Question: I've only started using Xcode from this morning, although I have it for a while now. Anyway, for working mostly on C projects I used Netbeans...
To make a long story short, I noticed this morning, right after creating my first project, an OS X C Command Line Application, that when running ('CMD' + 'R') my project, Xcode crashes right after building it. It crashes exactly when it's running the project.
It doesn't give any error message, the program just quits. As I am new to Xcode, I have no idea where to find an error log file, I don't even know if there is one. Although if there is one, I would like very much to know where to find it. Searching on google didn't help me at all to locate this file.
First I thought this issue was addressed only to OS X C Command Line Application project. As a result, I tested with several other project types and I've got the same output.
Anyway, for my project in Product -> Scheme -> Edit Scheme -> Run -> Info tab:

However, my projects run now, , therefore this is not a fix for me.
I have also tried uninstalling and installing back Xcode, but the problem didn't disappear.
I've seen other people complaining about problems related to mine in previous versions of Xcode, but most have found a valid solution for them that I tried as well but with no luck.
I am pretty desperate and the only 'solution' left in my mind is to see if reinstalling the OS will help me, which I would rather not do.
I forgot to mention, I am running the latest version of OS X (10.9.2) on a MacBook Pro Retina 2013 machine. Also, I've got the latest version of Xcode, 5.1 (5B130a).
After creating a new user and doing the steps above I managed to get an error message from Xcode:
'''
Process: Xcode [3307]
Path: /Applications/Xcode.app/Contents/MacOS/Xcode
Identifier: com.apple.dt.Xcode
Version: 5.1 (5084)
Build Info: IDEFrameworks-5084000000000000~21
App Item ID: 497799835
App External ID: 444172641
Code Type: X86-64 (Native)
Parent Process: launchd [3106]
Responsible: Xcode [3307]
User ID: 502
Date/Time: 2014-04-10 19:02:19.685 +0300
OS Version: Mac OS X 10.9.2 (13C64)
Report Version: 11
Anonymous UUID: B87A6F4C-ADAC-0A40-43D5-CB68FB46397E
Sleep/Wake UUID: 87996F32-190A-4A5F-8E94-BE0F0E902624
Crashed Thread: 10 Dispatch queue: DBGLLDBLauncher Serial Queue
Exception Type: EXC_CRASH (SIGABRT)
Exception Codes: 0x0000000000000000, 0x0000000000000000
Application Specific Information:
ProductBuildVersion: 5B130a
Assertion failed: (out_port != 0), function StartDebugserverProcess, file /SourceCache/lldb/lldb-310.2.36/source/Plugins/Process/gdb-remote/GDBRemoteCommunication.cpp, line 720.
Thread 0:: Dispatch queue: com.apple.main-thread
0 libsystem_kernel.dylib 0x00007fff89376a1a mach_msg_trap + 10
1 libsystem_kernel.dylib 0x00007fff89375d18 mach_msg + 64
2 com.apple.CoreFoundation 0x00007fff93f28155 __CFRunLoopServiceMachPort + 181
3 com.apple.CoreFoundation 0x00007fff93f27779 __CFRunLoopRun + 1161
4 com.apple.CoreFoundation 0x00007fff93f270b5 CFRunLoopRunSpecific + 309
5 com.apple.HIToolbox 0x00007fff920a4a0d RunCurrentEventLoopInMode + 226
6 com.apple.HIToolbox 0x00007fff920a47b7 ReceiveNextEventCommon + 479
7 com.apple.HIToolbox 0x00007fff920a45bc _BlockUntilNextEventMatchingListInModeWithFilter + 65
8 com.apple.AppKit 0x00007fff8968c3de _DPSNextEvent + 1434
9 com.apple.AppKit 0x00007fff8968ba2b -[NSApplication nextEventMatchingMask:untilDate:inMode:dequeue:] + 122
10 com.apple.dt.DVTKit 0x000000010b50ae31 -[DVTApplication nextEventMatchingMask:untilDate:inMode:dequeue:] + 84
11 com.apple.AppKit 0x00007fff8967fb2c -[NSApplication run] + 553
12 com.apple.AppKit 0x00007fff8966a913 NSApplicationMain + 940
13 libdyld.dylib 0x00007fff9237c5fd start + 1
Thread 1:
0 libsystem_kernel.dylib 0x00007fff8937ae6a __workq_kernreturn + 10
1 libsystem_pthread.dylib 0x00007fff900bbf08 _pthread_wqthread + 330
2 libsystem_pthread.dylib 0x00007fff900befb9 start_wqthread + 13
Thread 2:: Dispatch queue: com.apple.libdispatch-manager
0 libsystem_kernel.dylib 0x00007fff8937b662 kevent64 + 10
1 libdispatch.dylib 0x00007fff90bd143d _dispatch_mgr_invoke + 239
2 libdispatch.dylib 0x00007fff90bd1152 _dispatch_mgr_thread + 52
Thread 3:: com.apple.NSURLConnectionLoader
0 libsystem_kernel.dylib 0x00007fff89376a1a mach_msg_trap + 10
1 libsystem_kernel.dylib 0x00007fff89375d18 mach_msg + 64
2 com.apple.CoreFoundation 0x00007fff93f28155 __CFRunLoopServiceMachPort + 181
3 com.apple.CoreFoundation 0x00007fff93f27779 __CFRunLoopRun + 1161
4 com.apple.CoreFoundation 0x00007fff93f270b5 CFRunLoopRunSpecific + 309
5 com.apple.Foundation 0x00007fff890cc967 +[NSURLConnection(Loader) _resourceLoadLoop:] + 348
6 com.apple.Foundation 0x00007fff890cc76b __NSThread__main__ + 1318
7 libsystem_pthread.dylib 0x00007fff900ba899 _pthread_body + 138
8 libsystem_pthread.dylib 0x00007fff900ba72a _pthread_start + 137
9 libsystem_pthread.dylib 0x00007fff900befc9 thread_start + 13
Thread 4:
0 libsystem_kernel.dylib 0x00007fff89376a1a mach_msg_trap + 10
1 libsystem_kernel.dylib 0x00007fff89375d18 mach_msg + 64
2 com.apple.CoreFoundation 0x00007fff93f28155 __CFRunLoopServiceMachPort + 181
3 com.apple.CoreFoundation 0x00007fff93f27779 __CFRunLoopRun + 1161
4 com.apple.CoreFoundation 0x00007fff93f270b5 CFRunLoopRunSpecific + 309
5 com.apple.DTDeviceKitBase 0x0000000113d9540e -[DTDKRemoteDeviceDataListener listenerThreadImplementation] + 162
6 com.apple.Foundation 0x00007fff890cc76b __NSThread__main__ + 1318
7 libsystem_pthread.dylib 0x00007fff900ba899 _pthread_body + 138
8 libsystem_pthread.dylib 0x00007fff900ba72a _pthread_start + 137
9 libsystem_pthread.dylib 0x00007fff900befc9 thread_start + 13
Thread 5:: com.apple.CFSocket.private
0 libsystem_kernel.dylib 0x00007fff8937a9aa __select + 10
1 com.apple.CoreFoundation 0x00007fff93f73b83 __CFSocketManager + 867
2 libsystem_pthread.dylib 0x00007fff900ba899 _pthread_body + 138
3 libsystem_pthread.dylib 0x00007fff900ba72a _pthread_start + 137
4 libsystem_pthread.dylib 0x00007fff900befc9 thread_start + 13
Thread 6:
0 libsystem_kernel.dylib 0x00007fff89376a1a mach_msg_trap + 10
1 libsystem_kernel.dylib 0x00007fff89375d18 mach_msg + 64
2 com.apple.CoreFoundation 0x00007fff93f28155 __CFRunLoopServiceMachPort + 181
3 com.apple.CoreFoundation 0x00007fff93f27779 __CFRunLoopRun + 1161
4 com.apple.CoreFoundation 0x00007fff93f270b5 CFRunLoopRunSpecific + 309
5 com.apple.AppKit 0x00007fff8982c16e _NSEventThread + 144
6 libsystem_pthread.dylib 0x00007fff900ba899 _pthread_body + 138
7 libsystem_pthread.dylib 0x00007fff900ba72a _pthread_start + 137
8 libsystem_pthread.dylib 0x00007fff900befc9 thread_start + 13
Thread 7:: DYMobileDeviceManager
0 libsystem_kernel.dylib 0x00007fff89376a1a mach_msg_trap + 10
1 libsystem_kernel.dylib 0x00007fff89375d18 mach_msg + 64
2 com.apple.CoreFoundation 0x00007fff93f28155 __CFRunLoopServiceMachPort + 181
3 com.apple.CoreFoundation 0x00007fff93f27779 __CFRunLoopRun + 1161
4 com.apple.CoreFoundation 0x00007fff93f270b5 CFRunLoopRunSpecific + 309
5 com.apple.Foundation 0x00007fff890ceadc -[NSRunLoop(NSRunLoop) runMode:beforeDate:] + 253
6 com.apple.Foundation 0x00007fff891b74aa -[NSRunLoop(NSRunLoop) run] + 74
7 com.apple.GPUToolsMobileFoundation 0x0000000117506e0d -[DYMobileDeviceManager _deviceNotificationThread:] + 134
8 com.apple.Foundation 0x00007fff890cc76b __NSThread__main__ + 1318
9 libsystem_pthread.dylib 0x00007fff900ba899 _pthread_body + 138
10 libsystem_pthread.dylib 0x00007fff900ba72a _pthread_start + 137
11 libsystem_pthread.dylib 0x00007fff900befc9 thread_start + 13
Thread 8:: CVDisplayLink
0 libsystem_kernel.dylib 0x00007fff8937a716 __psynch_cvwait + 10
1 libsystem_pthread.dylib 0x00007fff900bcc3b _pthread_cond_wait + 727
2 com.apple.CoreVideo 0x00007fff9005fa38 CVDisplayLink::runIOThread() + 656
3 com.apple.CoreVideo 0x00007fff9005f78f startIOThread(void*) + 147
4 libsystem_pthread.dylib 0x00007fff900ba899 _pthread_body + 138
5 libsystem_pthread.dylib 0x00007fff900ba72a _pthread_start + 137
6 libsystem_pthread.dylib 0x00007fff900befc9 thread_start + 13
Thread 9:
0 libsystem_kernel.dylib 0x00007fff8937ae6a __workq_kernreturn + 10
1 libsystem_pthread.dylib 0x00007fff900bbf08 _pthread_wqthread + 330
2 libsystem_pthread.dylib 0x00007fff900befb9 start_wqthread + 13
Thread 10 Crashed:: Dispatch queue: DBGLLDBLauncher Serial Queue
0 libsystem_kernel.dylib 0x00007fff8937a866 __pthread_kill + 10
1 libsystem_pthread.dylib 0x00007fff900bb35c pthread_kill + 92
2 libsystem_c.dylib 0x00007fff915d6b1a abort + 125
3 libsystem_c.dylib 0x00007fff915a09bf __assert_rtn + 321
4 com.apple.LLDB.framework 0x0000000119b1c4d2 GDBRemoteCommunication::StartDebugserverProcess(char const*, unsigned short, lldb_private::ProcessLaunchInfo&, unsigned short&) + 1738
5 com.apple.LLDB.framework 0x0000000119b232ba ProcessGDBRemote::LaunchAndConnectToDebugserver(lldb_private::ProcessInfo const&) + 216
6 com.apple.LLDB.framework 0x0000000119b23824 ProcessGDBRemote::DoAttachToProcessWithID(unsigned long long, lldb_private::ProcessAttachInfo const&) + 126
7 com.apple.LLDB.framework 0x0000000119bac94b lldb_private::Process::Attach(lldb_private::ProcessAttachInfo&) + 1541
8 com.apple.LLDB.framework 0x0000000119bf4940 PlatformDarwin::Attach(lldb_private::ProcessAttachInfo&, lldb_private::Debugger&, lldb_private::Target*, lldb_private::Listener&, lldb_private::Error&) + 456
9 com.apple.LLDB.framework 0x0000000119ba2ec7 lldb_private::Platform::DebugProcess(lldb_private::ProcessLaunchInfo&, lldb_private::Debugger&, lldb_private::Target*, lldb_private::Listener&, lldb_private::Error&) + 213
10 com.apple.LLDB.framework 0x0000000119bf4724 PlatformDarwin::DebugProcess(lldb_private::ProcessLaunchInfo&, lldb_private::Debugger&, lldb_private::Target*, lldb_private::Listener&, lldb_private::Error&) + 50
11 com.apple.LLDB.framework 0x0000000119bc5869 lldb_private::Target::Launch(lldb_private::Listener&, lldb_private::ProcessLaunchInfo&) + 483
12 com.apple.LLDB.framework 0x00000001188febb4 lldb::SBTarget::Launch(lldb::SBLaunchInfo&, lldb::SBError&) + 502
13 com.apple.dt.dbg.DebuggerLLDB 0x00000001155ce4d1 -[DBGLLDBLauncher _doRegularDebugWithTarget:usingDebugServer:errTargetString:] + 3242
14 com.apple.dt.dbg.DebuggerLLDB 0x00000001155d01ad __24-[DBGLLDBLauncher start]_block_invoke + 4672
15 libdispatch.dylib 0x00007fff90bd21d7 _dispatch_call_block_and_release + 12
16 libdispatch.dylib 0x00007fff90bcf2ad _dispatch_client_callout + 8
17 libdispatch.dylib 0x00007fff90bd168f _dispatch_queue_drain + 451
18 libdispatch.dylib 0x00007fff90bd29dd _dispatch_queue_invoke + 110
19 libdispatch.dylib 0x00007fff90bd0fa3 _dispatch_root_queue_drain + 75
20 libdispatch.dylib 0x00007fff90bd2193 _dispatch_worker_thread2 + 40
21 libsystem_pthread.dylib 0x00007fff900bbef8 _pthread_wqthread + 314
22 libsystem_pthread.dylib 0x00007fff900befb9 start_wqthread + 13
Thread 11:
0 libsystem_kernel.dylib 0x00007fff8937a716 __psynch_cvwait + 10
1 libsystem_pthread.dylib 0x00007fff900bcc77 _pthread_cond_wait + 787
2 com.apple.Foundation 0x00007fff8909d930 -[NSCondition waitUntilDate:] + 344
3 com.apple.Foundation 0x00007fff890947d8 -[NSConditionLock lockWhenCondition:beforeDate:] + 232
4 com.apple.CSServiceClient 0x000000010da15558 -[CSLogger loggerThread:] + 241
5 com.apple.Foundation 0x00007fff890cc76b __NSThread__main__ + 1318
6 libsystem_pthread.dylib 0x00007fff900ba899 _pthread_body + 138
7 libsystem_pthread.dylib 0x00007fff900ba72a _pthread_start + 137
8 libsystem_pthread.dylib 0x00007fff900befc9 thread_start + 13
Thread 12:
0 libsystem_kernel.dylib 0x00007fff8937ae6a __workq_kernreturn + 10
1 libsystem_pthread.dylib 0x00007fff900bbf08 _pthread_wqthread + 330
2 libsystem_pthread.dylib 0x00007fff900befb9 start_wqthread + 13
Thread 13:
0 libsystem_kernel.dylib 0x00007fff8937ae6a __workq_kernreturn + 10
1 libsystem_pthread.dylib 0x00007fff900bbf08 _pthread_wqthread + 330
2 libsystem_pthread.dylib 0x00007fff900befb9 start_wqthread + 13
Thread 14:
0 libsystem_kernel.dylib 0x00007fff8937ae6a __workq_kernreturn + 10
1 libsystem_pthread.dylib 0x00007fff900bbf08 _pthread_wqthread + 330
2 libsystem_pthread.dylib 0x00007fff900befb9 start_wqthread + 13
Thread 15:
0 libsystem_kernel.dylib 0x00007fff8937ae6a __workq_kernreturn + 10
1 libsystem_pthread.dylib 0x00007fff900bbf08 _pthread_wqthread + 330
2 libsystem_pthread.dylib 0x00007fff900befb9 start_wqthread + 13
Thread 16:
0 libsystem_kernel.dylib 0x00007fff8937ae6a __workq_kernreturn + 10
1 libsystem_pthread.dylib 0x00007fff900bbf08 _pthread_wqthread + 330
2 libsystem_pthread.dylib 0x00007fff900befb9 start_wqthread + 13
Thread 17:
0 libsystem_kernel.dylib 0x00007fff8937ae6a __workq_kernreturn + 10
1 libsystem_pthread.dylib 0x00007fff900bbf08 _pthread_wqthread + 330
2 libsystem_pthread.dylib 0x00007fff900befb9 start_wqthread + 13
Thread 18:
0 libsystem_kernel.dylib 0x00007fff8937ae6a __workq_kernreturn + 10
1 libsystem_pthread.dylib 0x00007fff900bbf08 _pthread_wqthread + 330
2 libsystem_pthread.dylib 0x00007fff900befb9 start_wqthread + 13
Thread 19:
0 libsystem_kernel.dylib 0x00007fff8937ae6a __workq_kernreturn + 10
1 libsystem_pthread.dylib 0x00007fff900bbf08 _pthread_wqthread + 330
2 libsystem_pthread.dylib 0x00007fff900befb9 start_wqthread + 13
Thread 20:
0 libsystem_kernel.dylib 0x00007fff8937a716 __psynch_cvwait + 10
1 libsystem_pthread.dylib 0x00007fff900bcc3b _pthread_cond_wait + 727
2 com.apple.Xcode.DevToolsCore 0x000000011295d363 -[XCBlockQueue _processBlocksInThreadSlotNumber:] + 524
3 com.apple.Foundation 0x00007fff890cc76b __NSThread__main__ + 1318
4 libsystem_pthread.dylib 0x00007fff900ba899 _pthread_body + 138
5 libsystem_pthread.dylib 0x00007fff900ba72a _pthread_start + 137
6 libsystem_pthread.dylib 0x00007fff900befc9 thread_start + 13
Thread 21:
0 libsystem_kernel.dylib 0x00007fff8937a716 __psynch_cvwait + 10
1 libsystem_pthread.dylib 0x00007fff900bcc3b _pthread_cond_wait + 727
2 com.apple.Xcode.DevToolsCore 0x000000011295d363 -[XCBlockQueue _processBlocksInThreadSlotNumber:] + 524
3 com.apple.Foundation 0x00007fff890cc76b __NSThread__main__ + 1318
4 libsystem_pthread.dylib 0x00007fff900ba899 _pthread_body + 138
5 libsystem_pthread.dylib 0x00007fff900ba72a _pthread_start + 137
6 libsystem_pthread.dylib 0x00007fff900befc9 thread_start + 13
Thread 22:
0 libsystem_kernel.dylib 0x00007fff8937a716 __psynch_cvwait + 10
1 libsystem_pthread.dylib 0x00007fff900bcc3b _pthread_cond_wait + 727
2 com.apple.Xcode.DevToolsCore 0x000000011295d363 -[XCBlockQueue _processBlocksInThreadSlotNumber:] + 524
3 com.apple.Foundation 0x00007fff890cc76b __NSThread__main__ + 1318
4 libsystem_pthread.dylib 0x00007fff900ba899 _pthread_body + 138
5 libsystem_pthread.dylib 0x00007fff900ba72a _pthread_start + 137
6 libsystem_pthread.dylib 0x00007fff900befc9 thread_start + 13
Thread 23:
0 libsystem_kernel.dylib 0x00007fff8937a716 __psynch_cvwait + 10
1 libsystem_pthread.dylib 0x00007fff900bcc3b _pthread_cond_wait + 727
2 com.apple.Xcode.DevToolsCore 0x000000011295d363 -[XCBlockQueue _processBlocksInThreadSlotNumber:] + 524
3 com.apple.Foundation 0x00007fff890cc76b __NSThread__main__ + 1318
4 libsystem_pthread.dylib 0x00007fff900ba899 _pthread_body + 138
5 libsystem_pthread.dylib 0x00007fff900ba72a _pthread_start + 137
6 libsystem_pthread.dylib 0x00007fff900befc9 thread_start + 13
Thread 24:
0 libsystem_kernel.dylib 0x00007fff8937a716 __psynch_cvwait + 10
1 libsystem_pthread.dylib 0x00007fff900bcc3b _pthread_cond_wait + 727
2 com.apple.Xcode.DevToolsCore 0x000000011295d363 -[XCBlockQueue _processBlocksInThreadSlotNumber:] + 524
3 com.apple.Foundation 0x00007fff890cc76b __NSThread__main__ + 1318
4 libsystem_pthread.dylib 0x00007fff900ba899 _pthread_body + 138
5 libsystem_pthread.dylib 0x00007fff900ba72a _pthread_start + 137
6 libsystem_pthread.dylib 0x00007fff900befc9 thread_start + 13
Thread 25:: <lldb.comm.debugger.input>
0 libsystem_kernel.dylib 0x00007fff8937a9aa __select + 10
1 com.apple.LLDB.framework 0x0000000119a315f0 lldb_private::ConnectionFileDescriptor::BytesAvailable(unsigned int, lldb_private::Error*) + 888
2 com.apple.LLDB.framework 0x0000000119a31052 lldb_private::ConnectionFileDescriptor::Read(void*, unsigned long, unsigned int, lldb::ConnectionStatus&, lldb_private::Error*) + 170
3 com.apple.LLDB.framework 0x0000000119a2f493 lldb_private::Communication::ReadFromConnection(void*, unsigned long, unsigned int, lldb::ConnectionStatus&, lldb_private::Error*) + 97
4 com.apple.LLDB.framework 0x0000000119a2f0f1 lldb_private::Communication::ReadThread(void*) + 147
5 libsystem_pthread.dylib 0x00007fff900ba899 _pthread_body + 138
6 libsystem_pthread.dylib 0x00007fff900ba72a _pthread_start + 137
7 libsystem_pthread.dylib 0x00007fff900befc9 thread_start + 13
Thread 26:: <lldb.comm.xcode.lldb.comm>
0 libsystem_kernel.dylib 0x00007fff8937a9aa __select + 10
1 com.apple.LLDB.framework 0x0000000119a315f0 lldb_private::ConnectionFileDescriptor::BytesAvailable(unsigned int, lldb_private::Error*) + 888
2 com.apple.LLDB.framework 0x0000000119a31052 lldb_private::ConnectionFileDescriptor::Read(void*, unsigned long, unsigned int, lldb::ConnectionStatus&, lldb_private::Error*) + 170
3 com.apple.LLDB.framework 0x0000000119a2f493 lldb_private::Communication::ReadFromConnection(void*, unsigned long, unsigned int, lldb::ConnectionStatus&, lldb_private::Error*) + 97
4 com.apple.LLDB.framework 0x0000000119a2f0f1 lldb_private::Communication::ReadThread(void*) + 147
5 libsystem_pthread.dylib 0x00007fff900ba899 _pthread_body + 138
6 libsystem_pthread.dylib 0x00007fff900ba72a _pthread_start + 137
7 libsystem_pthread.dylib 0x00007fff900befc9 thread_start + 13
Thread 27:
0 libsystem_kernel.dylib 0x00007fff89376a1a mach_msg_trap + 10
1 libsystem_kernel.dylib 0x00007fff89375d18 mach_msg + 64
2 com.apple.CoreFoundation 0x00007fff93f28155 __CFRunLoopServiceMachPort + 181
3 com.apple.CoreFoundation 0x00007fff93f27779 __CFRunLoopRun + 1161
4 com.apple.CoreFoundation 0x00007fff93f270b5 CFRunLoopRunSpecific + 309
5 com.apple.CoreFoundation 0x00007fff93fdc811 CFRunLoopRun + 97
6 com.apple.DebugSymbols 0x00007fff94c437e3 SpotlightQueryThread(void*) + 355
7 libsystem_pthread.dylib 0x00007fff900ba899 _pthread_body + 138
8 libsystem_pthread.dylib 0x00007fff900ba72a _pthread_start + 137
9 libsystem_pthread.dylib 0x00007fff900befc9 thread_start + 13
Thread 28:: listen://localhost:0
0 libsystem_kernel.dylib 0x00007fff8937b64a kevent + 10
1 libsystem_info.dylib 0x00007fff8a813d3b _mdns_search + 1184
2 libsystem_info.dylib 0x00007fff8a81a75c mdns_addrinfo + 513
3 libsystem_info.dylib 0x00007fff8a81a52b search_addrinfo + 183
4 libsystem_info.dylib 0x00007fff8a81a2c0 si_addrinfo + 1468
5 libsystem_info.dylib 0x00007fff8a819c5f getaddrinfo + 171
6 com.apple.LLDB.framework 0x0000000119c4edf0 lldb_private::SocketAddress::getaddrinfo(char const*, char const*, int, int, int, int) + 76
7 com.apple.LLDB.framework 0x0000000119a301dd lldb_private::ConnectionFileDescriptor::SocketListen(char const*, lldb_private::Error*) + 521
8 com.apple.LLDB.framework 0x0000000119a2fc39 lldb_private::ConnectionFileDescriptor::Connect(char const*, lldb_private::Error*) + 149
9 com.apple.LLDB.framework 0x0000000119b1bdd1 GDBRemoteCommunication::ListenThread(void*) + 71
10 libsystem_pthread.dylib 0x00007fff900ba899 _pthread_body + 138
11 libsystem_pthread.dylib 0x00007fff900ba72a _pthread_start + 137
12 libsystem_pthread.dylib 0x00007fff900befc9 thread_start + 13
Thread 10 crashed with X86 Thread State (64-bit):
rax: 0x0000000000000000 rbx: 0x000000011b0c7000 rcx: 0x000000011b0c48b8 rdx: 0x0000000000000000
rdi: 0x0000000000003f5b rsi: 0x0000000000000006 rbp: 0x000000011b0c48e0 rsp: 0x000000011b0c48b8
r8: 0x00007fc91a83ae00 r9: 0x0000000000000227 r10: 0x000000000c000000 r11: 0x0000000000000206
r12: 0x0000000119e6e0f2 r13: 0x0000000119e6e0da r14: 0x0000000000000006 r15: 0x0000000119e6dec0
rip: 0x00007fff8937a866 rfl: 0x0000000000000206 cr2: 0x000000010dc4b000
Logical CPU: 0
Error Code: 0x020000b8
Trap Number: 133
'''
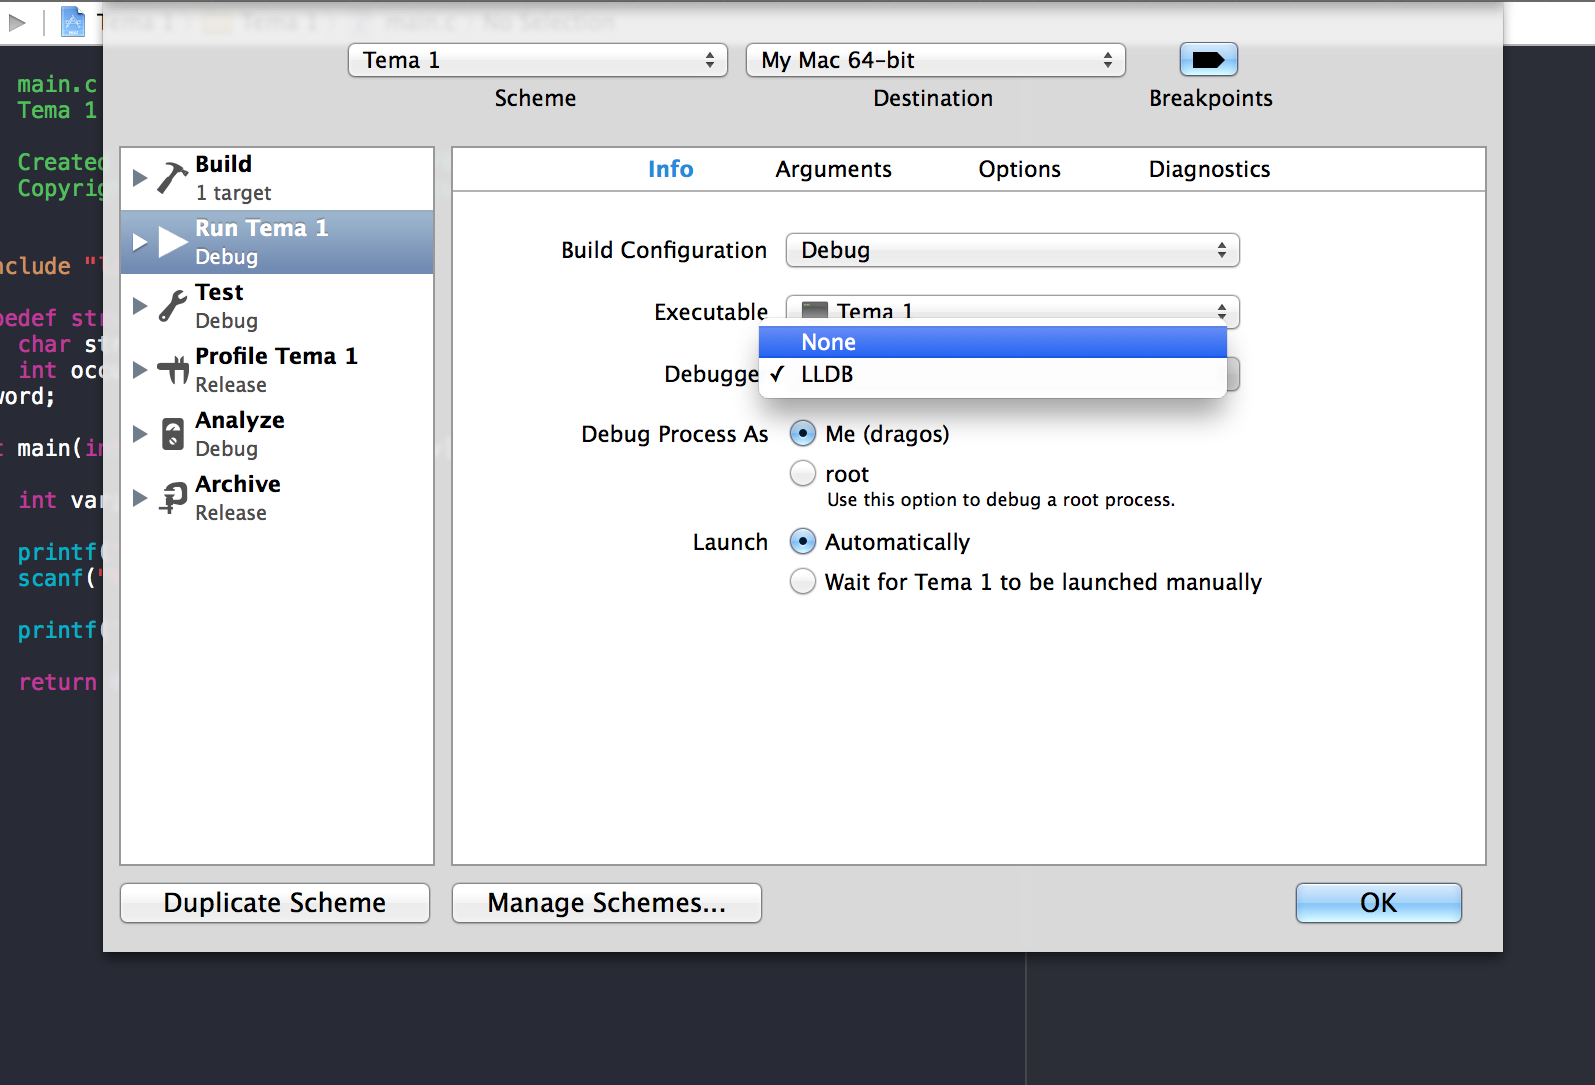
Answer: Apparently, this wasn't a common issue, it was only affecting me.
They only way I managed to make Xcode work as supposed was to delete the app and reinstall the whole OS.
The bug appeared again shortly after I installed Xcode again. Therefore, I opted for a full reinstall of the OS (format the hard drive as well).
Nevertheless, after a few weeks the bug appeared again. Anyway, this time I noticed why this is occurring. The reason for that is something related with MAMP PRO MySQL port. Only if I have MAMP PRO MySQL server running, Xcode works.